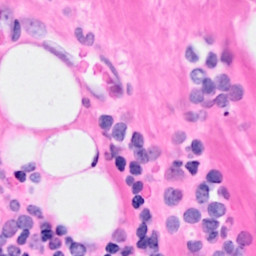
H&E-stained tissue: Breast